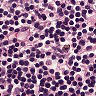
Metastatic tissue present: no